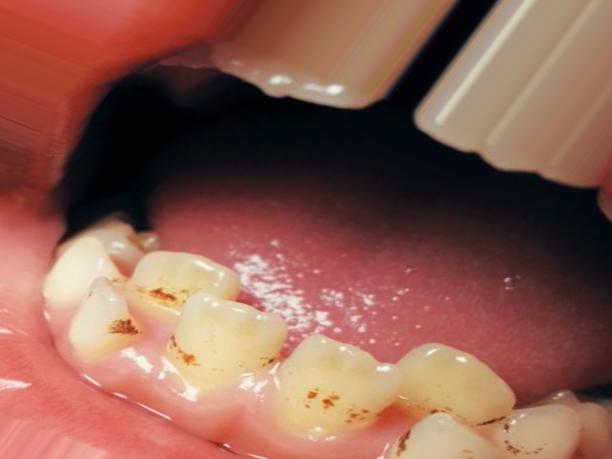
Condition: Tooth Discoloration